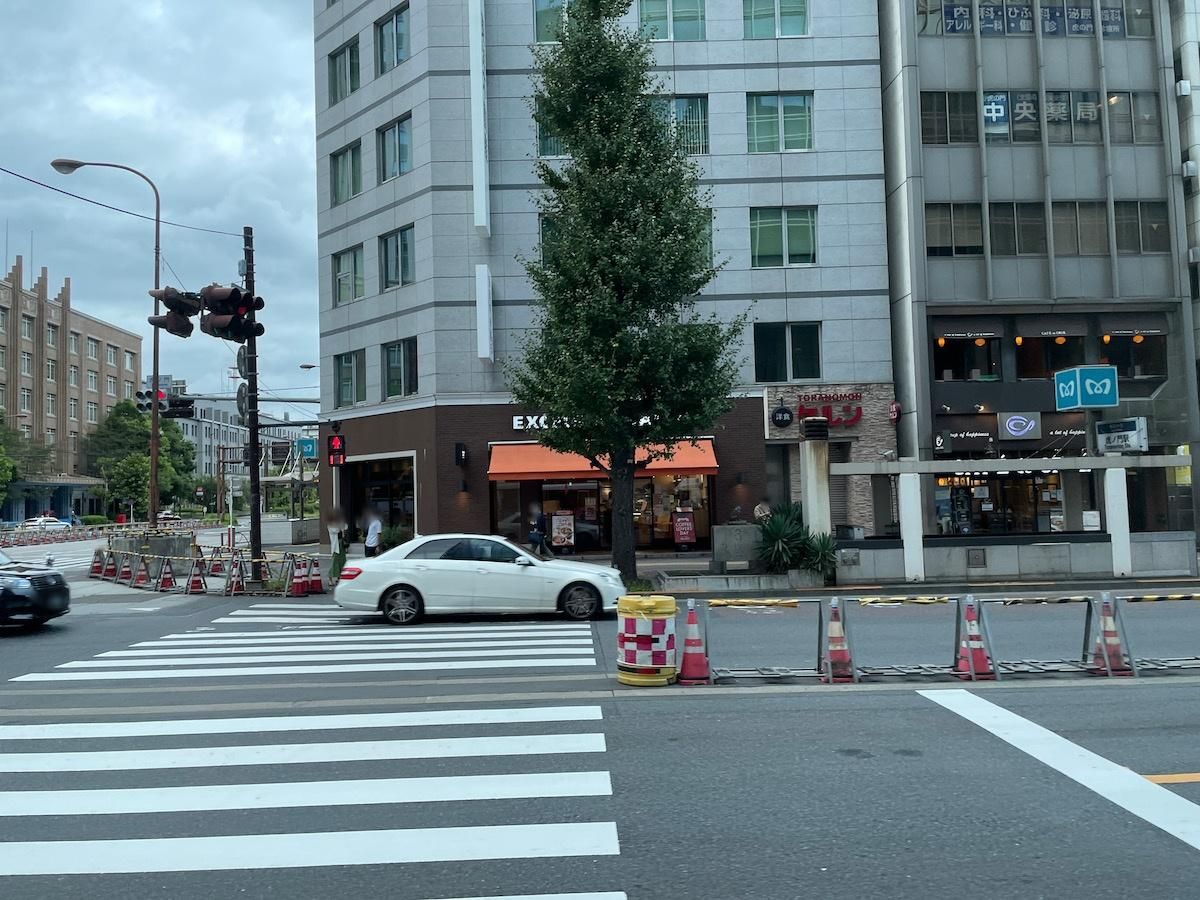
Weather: cloudy
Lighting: day
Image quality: good
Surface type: walking surface
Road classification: footway
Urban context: urban centre
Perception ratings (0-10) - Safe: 2.79, Lively: 9.12, Beautiful: 3.39, Boring: 1.46, Depressing: 3.68, Wealthy: 6.13